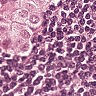
Metastatic tissue present: yes